Interaction volume radius: 10 \u00c5
Interaction volume height: 10 \u00c5
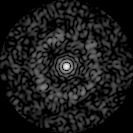
Disorder parameter: 0.8172